Question: I want to add rotated elliptical paths to one center point. Like image below but random rotated elliptical.

Draw these elliptical orbits with,
'''
roadShape = SKShapeNode(ellipseInRect: centeredRect)
roadShape.strokeColor = UIColor.greenColor()
self.parent!.addChild(roadShape)
'''
need to make small particles follow those elliptical orbits, thats why I need a path.
'''
var followPath = SKAction.followPath(roadShape.path, asOffset: false, orientToPath: true, duration: 10);
particle.runAction(followPath)
'''
I used SKShapeNode to draw and get the path property. But unfortunately SKShapeNode doesn't have any origin or anchorPoint property so I couldn't decent rotate to SKShapeNode. Do you have any suggestion to make it rotate or different way.
Thanks in advance.
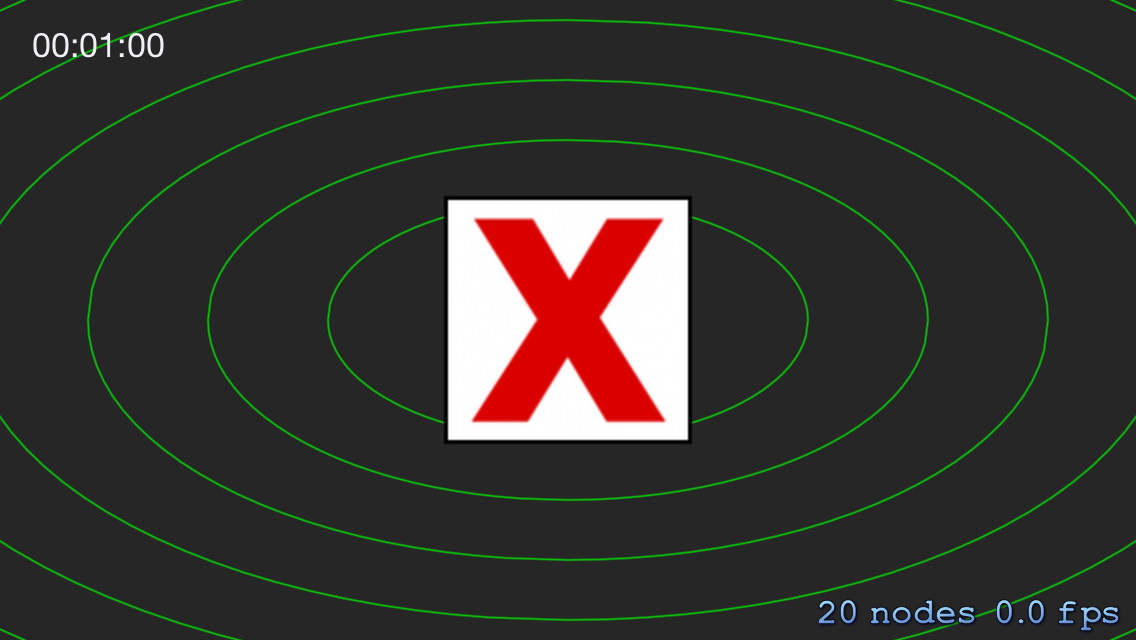
Answer: '''
let roadShape1 = SKShapeNode(ellipseInRect: CGRectMake(-100, -25, 200, 50))
roadShape1.strokeColor = UIColor.greenColor()
roadShape1.lineWidth = 3
roadShape1.position = CGPoint(x:frame.midX, y: frame.midY)
addChild(roadShape1)
let roadShape2 = SKShapeNode(ellipseInRect: CGRectMake(-100, -25, 200, 50))
roadShape2.strokeColor = UIColor.greenColor()
roadShape2.lineWidth = 3
let action2 = SKAction.rotateByAngle(CGFloat(M_PI)*0.75, duration:0)
roadShape2.runAction(action2)
roadShape2.position = CGPoint(x:frame.midX, y: frame.midY)
addChild(roadShape2)
let roadShape3 = SKShapeNode(ellipseInRect: CGRectMake(-100, -25, 200, 50))
roadShape3.strokeColor = UIColor.greenColor()
roadShape3.lineWidth = 3
let action3 = SKAction.rotateByAngle(CGFloat(M_PI)*0.25, duration:0)
roadShape3.runAction(action3)
roadShape3.position = CGPoint(x:frame.midX, y: frame.midY)
addChild(roadShape3)
'''
You can also use applyTransform to apply the rotation to the bezierPath
instead of the SKShapeNode as follow:
'''
let roadPath1 = UIBezierPath(ovalInRect: CGRect(x: -100, y: -25, width: 200, height: 50))
let roadPath2 = UIBezierPath(ovalInRect: CGRect(x: -100, y: -25, width: 200, height: 50))
roadPath2.applyTransform(CGAffineTransformMakeRotation(45.0 * CGFloat(M_PI) / 180))
let roadPath3 = UIBezierPath(ovalInRect: CGRect(x: -100, y: -25, width: 200, height: 50))
roadPath3.applyTransform(CGAffineTransformMakeRotation(135.0 * CGFloat(M_PI) / 180))
let roadShape1 = SKShapeNode(ellipseInRect: CGRectMake(-100, -25, 200, 50))
roadShape1.path = roadPath1.CGPath
roadPath1.stroke()
roadShape1.lineWidth = 3
roadShape1.position = CGPoint(x:frame.midX, y: frame.midY)
addChild(roadShape1)
let roadShape2 = SKShapeNode(ellipseInRect: CGRectMake(-100, -25, 200, 50))
roadShape2.path = roadPath2.CGPath
roadPath2.stroke()
roadShape2.lineWidth = 3
roadShape2.position = CGPoint(x:frame.midX, y: frame.midY)
addChild(roadShape2)
let roadShape3 = SKShapeNode(ellipseInRect: CGRectMake(-100, -25, 200, 50))
roadShape3.path = roadPath3.CGPath
roadPath3.stroke()
roadShape3.lineWidth = 3
roadShape3.position = CGPoint(x:frame.midX, y: frame.midY)
addChild(roadShape3)
'''